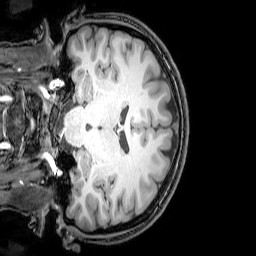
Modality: T1w
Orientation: coronal
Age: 26
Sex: female
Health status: healthy
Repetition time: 0.081 s
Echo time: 0.037 s